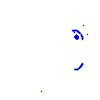
Particle: electron